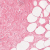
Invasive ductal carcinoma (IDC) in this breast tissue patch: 0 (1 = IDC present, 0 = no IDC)